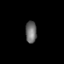
Tissue: prostate
Cell type: Fibroblasts
Senescence score: 0.7554
Nuclear area (px): 241
Mean DAPI intensity: 109.154